Field crop: maize
Growth stage: 2
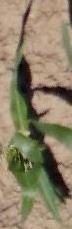
Species: maize